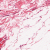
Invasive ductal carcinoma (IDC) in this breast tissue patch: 0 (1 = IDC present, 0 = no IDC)